Question: I have an idea to do this :

- 'textbox 1''textbox 2''textbox 3''textbox 4'- 'ADD'- 'SUBMIT'
'''
<script>
$(function() {
function log( message ) {
$( "<div>" ).text( message ).prependTo( "#log" );
$( "#log" ).scrollTop( 0 );
}
$( "#ItemName" ).autocomplete({
source: "requisition_search.php",
minLength: 1,
select: function( event, ui )
{
$('#ItmId').val(ui.item.id);
$('#ItmName').val(ui.item.value);
$('#ItmUOM').val(ui.item.uom);
$('#ItmQty').val(ui.item.qty);
}
});
});
</script>
'''
But i have no idea how to do the dynamic rows. I know some uses 'JS' or 'jQuery' but i am very new to both of em. I've found some examples that generate codes and implement the autocomplete on the dynamically rows. But i want it to be generated 'after' the user enters the data and by the clicking the button 'ADD'
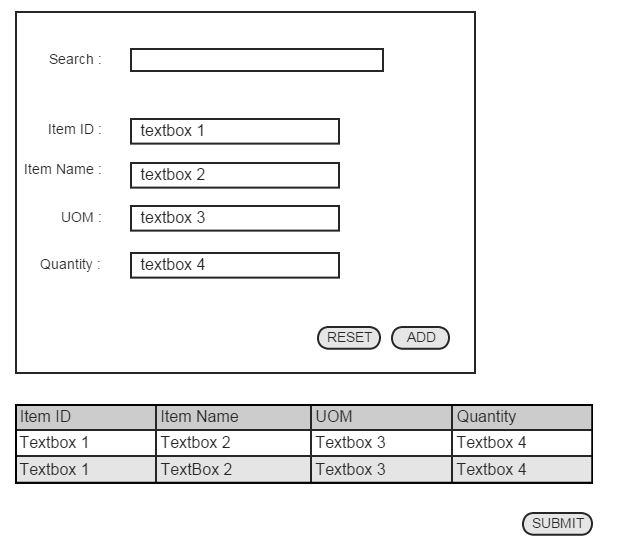
Answer: Try something like below.
'''
<!DOCTYPE html>
<html lang="en">
<head>
<title>jQuery Dynamic Rows</title>
<meta charset="utf-8">
<script src="http://code.jquery.com/jquery-latest.min.js" type="text/javascript"></script>
<script>
$(document).ready(function(){
$("#add").on("click",function(){
var rowcount = $("#rowcount").val();
var row = '<tr id="'+rowcount+'"><td>'+$("#itemid").val()+'</td><td>'+$("#itemname").val()+'</td><td>'+$("#uom").val()+'</td><td>'+$("#quantity").val()+'</td></tr>';
rowcount = parseInt(rowcount)+1;
$("#rowcount").val(rowcount);
$("#dataTab").append(row);
$("#dataTab").show();
$("#submit").show();
});
});
</script>
</head>
<body>
<form name="jqtest" action="#">
Item ID : <input type="text" name="itemid" id="itemid"/><br/><br/>
Item name : <input type="text" name="itemname" id="itemname"/><br/><br/>
UOM : <input type="text" name="uom" id="uom"/><br/><br/>
Quantity : <input type="text" name="quantity" id="quantity"/><br/><br/>
<p> <input type="reset" name="reset" id="reset" value="RESET"/>&nbsp;&nbsp;<input type="button" name="add" id="add" value="ADD"/> </p>
<input type="hidden" name="rowcount" id="rowcount" value="1"/>
</form>
<table id="dataTab" style="display:none;" border="1">
<tr>
<th>Item ID</th>
<th>Item name</th>
<th>UOM</th>
<th>Quantity</th>
</tr>
</table>
<p> <input style="display:none;" type="button" name="submit" id="submit" value="submit"/> </p>
</body>
</html>
'''